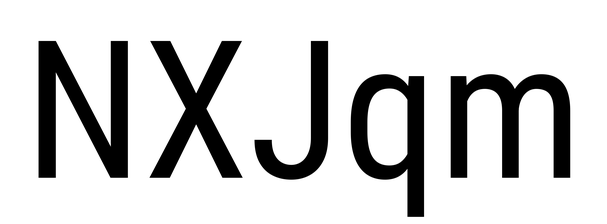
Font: Roboto_Condensed_Regular